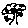
Label: tree